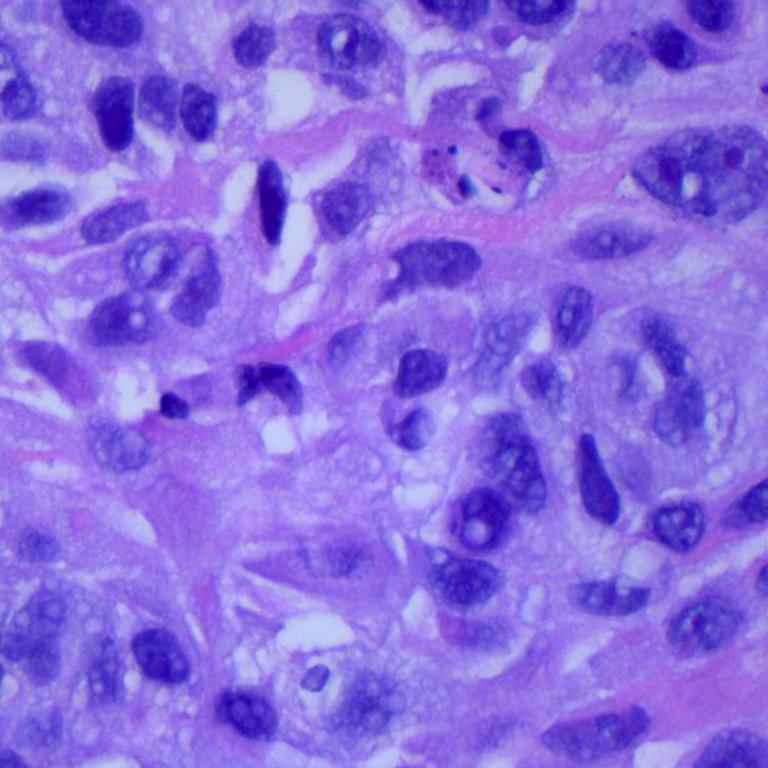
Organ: lung
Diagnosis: squamous carcinomas